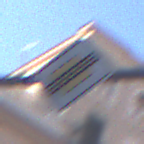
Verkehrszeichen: EndeVorfahrtsstrasse
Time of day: SunriseSunset
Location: Outdoor (Urban)
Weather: PartlyCloudy
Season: NotSpecified
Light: Natural